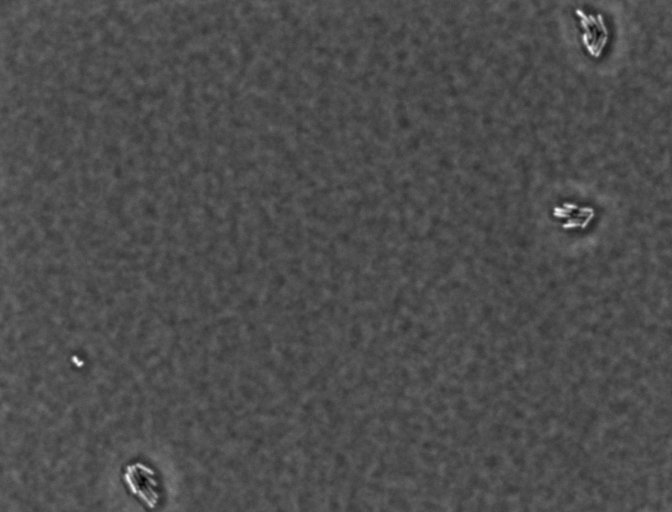
Salmonella enterica Enteritidis